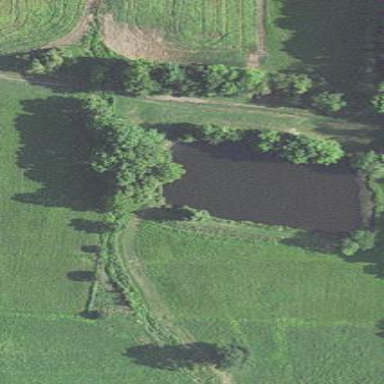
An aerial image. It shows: Pond with natural water.